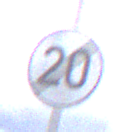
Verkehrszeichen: EndeGeschwindigkeit20
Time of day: MorningAfternoon
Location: Outdoor (Suburban)
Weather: PartlyCloudy
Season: NotSpecified
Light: Natural